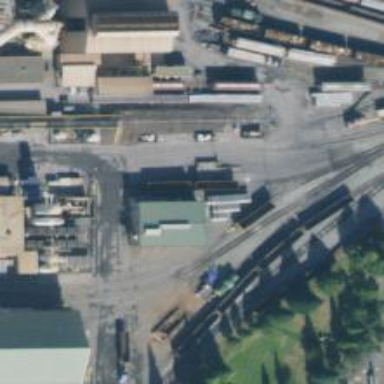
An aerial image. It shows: Railway yard.